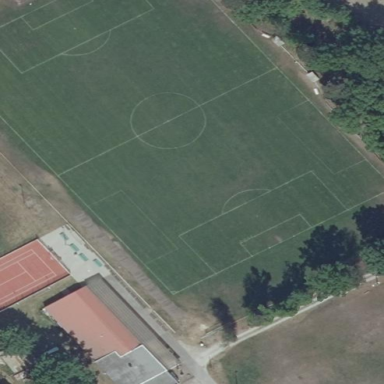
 providing space for leisure and sports activities."